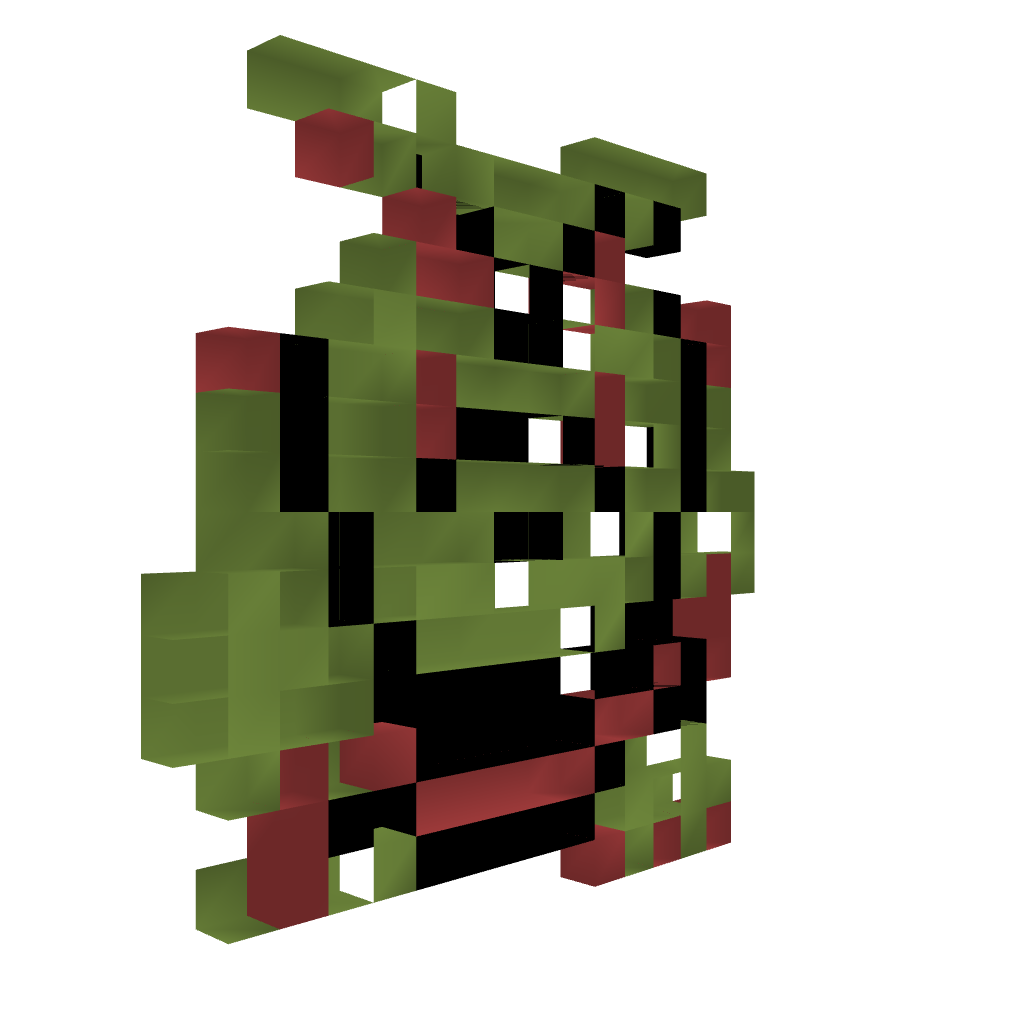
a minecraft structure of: Moblin from Zelda 1 bad low quality